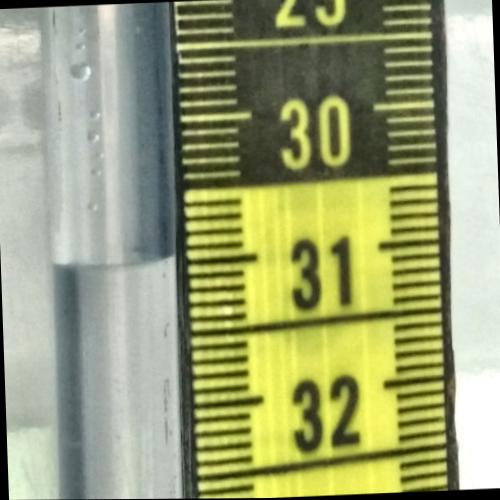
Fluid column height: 31.0 cm